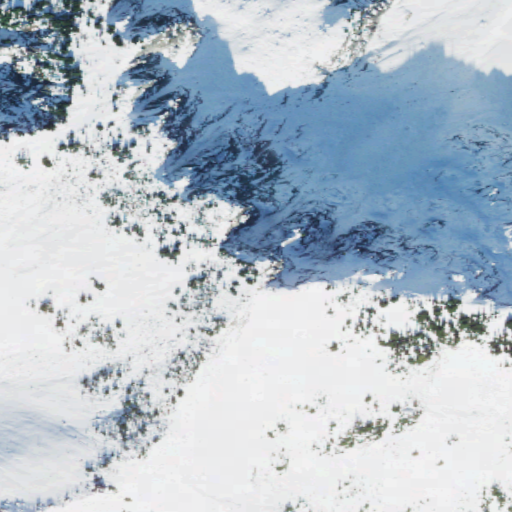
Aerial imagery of mountain in Washington named Mac Peak containing barren land, shrub, evergreen forest, grassland, snow, and open water